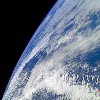
Label: cloud